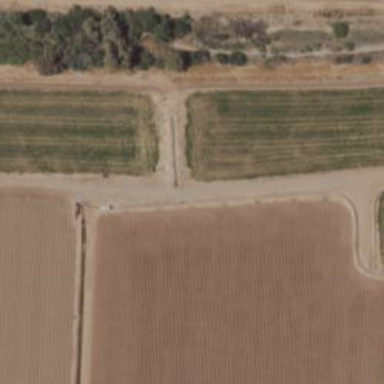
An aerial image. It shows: Irrigation culvert used for service.